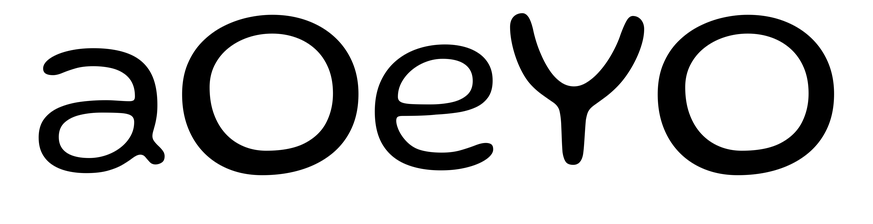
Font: Gluten_Light